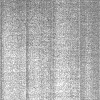
Atmospheric dust classification: dusty